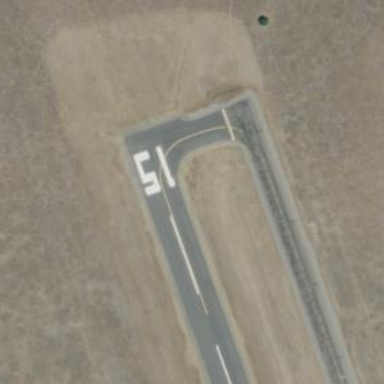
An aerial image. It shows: Asphalt runway at the airport.